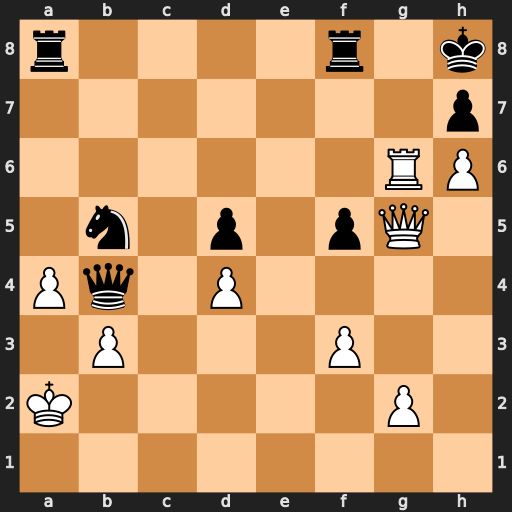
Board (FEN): r4r1k/7p/6RP/1n1p1pQ1/Pq1P4/1P3P2/K5P1/8
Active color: w
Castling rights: -
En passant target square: -
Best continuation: Rg8+ Rxg8 Qf6+ Rg7 Qxg7#